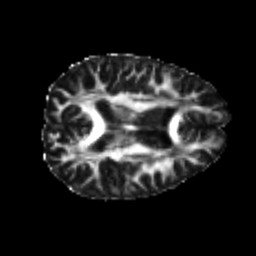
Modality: FA
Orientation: axial
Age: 24
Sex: female
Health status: healthy
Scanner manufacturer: philips
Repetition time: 7.384 s
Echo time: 0.08599 s